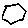
Label: hexagon